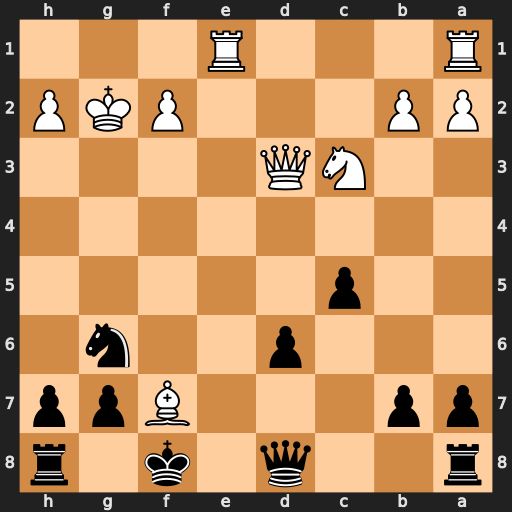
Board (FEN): r2q1k1r/pp3Bpp/3p2n1/2p5/8/2NQ4/PP3PKP/R3R3
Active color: b
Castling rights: -
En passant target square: -
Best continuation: Nf4+ Kf1 Nxd3